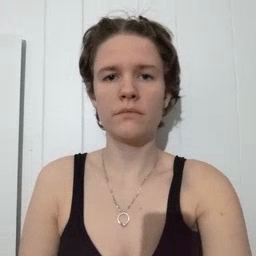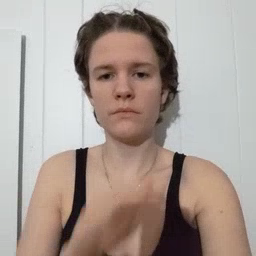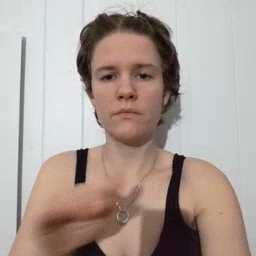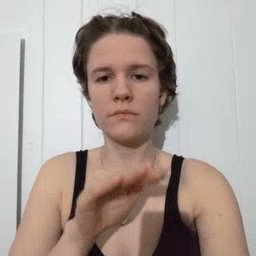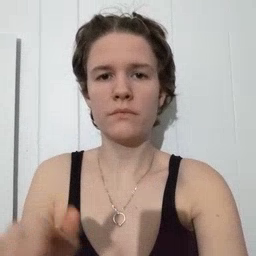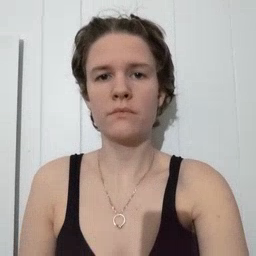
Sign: clean